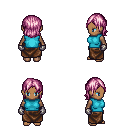
a pixel art fantasy rpg character, female body template, human, dark skin, teal sleeveless shirt, robe skirt, pink long bangs hairstyle, metal gloves, four views (front, back, left, right), 2x2 character sprite sheet, small pixel art, hard edges, no anti-aliasing